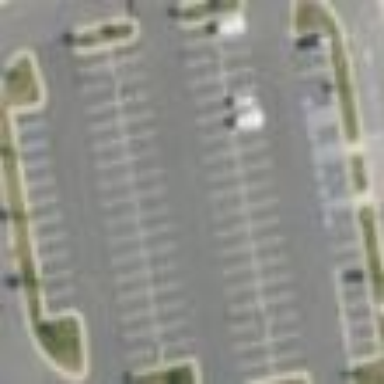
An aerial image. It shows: Parking area with asphalt surface.